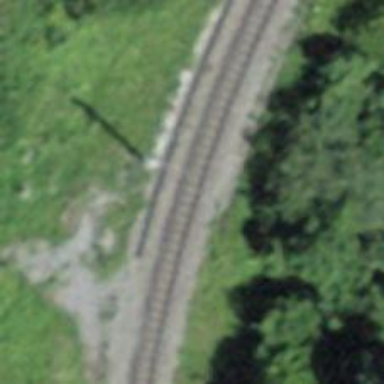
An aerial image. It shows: Narrow-gauge railway with 1 track. The tracks are electrified with contact line.